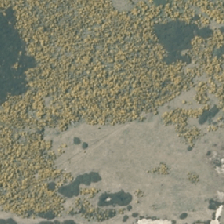
Land cover: grose_broom